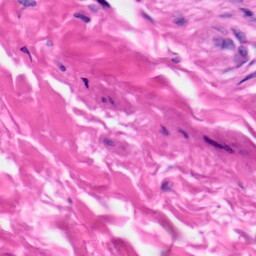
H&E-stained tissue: Skin